Question: Ok so I'm trying to use Apache Commons Math library to compute a double integral, but they are both from negative infinity (to around 1) and it's taking ages to compute. Are there any other ways of doing such operations in java? Or should it run "faster" (I mean I could actually see the result some day before I die) and I'm doing something wrong?
EDIT: Ok, thanks for the answers. As for what I've been trying to compute it's the Gaussian Copula:

So we have a standard bivariate normal cumulative distribution function which takes as arguments two inverse standard normal cumulative distribution functions and I need integers to compute that (I know there's a Apache Commons Math function for standard normal cumulative distribution but I failed to find the inverse and bivariate versions).
EDIT2: as my friend once said "ahhh yes the beauty of Java, no matter what you want to do, someone has already done it" I found everything I needed here <URL> very nice library for probability etc.
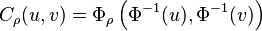
Answer: There are two problems with infinite integrals: convergence and value-of-convergence. That is, does the integral even converge? If so, to what value does it converge? There are integrals which are guaranteed to converge, but whose value it is not possible to determine exactly (try the integral from 1 to infinity of e^(-x^2)). If it can't be exactly returned, then an exact answer is not possible mathematically, which leaves only approximation. Apache Commons uses several different approximation schemes, but all require the use of finite bounds for correctness.
The best way to get an appropriate answer is to repeatedly evaluate finite integrals, with ever increasing bounds, and compare the results. In pseudo-code, it would look something like this:
'''
double DELTA = 10^-6//your error threshold here
double STEP_SIZE = 10.0;
double oldValue=Double.MAX_VALUE;
double newValue=oldValue;
double lowerBound=-10; //or whatever you want to start with--for (-infinity,1), I'd
//start with something like -10
double upperBound=1;
do{
oldValue = newValue;
lowerBound-= STEP_SIZE;
newValue = integrate(lowerBound,upperBound); //perform your integration methods here
}while(Math.abs(newValue-oldValue)>DELTA);
'''
Eventually, if the integral converges, then you will get enough of the important stuff in that widening the bounds further will not produce meaningful information.
A word to the wise though: this kind of thing can be explosively bad if the integral doesn't converge. In that case, one of two situations can occur: Either your termination condition is never satisfied and you fall into an infinite loop, or the value of the integral oscillates indefinitely around a value, which may cause your termination condition to be incorrectly satisfied (giving incorrect results).
To avoid the first, the best way is to put in some maximum number of steps to take before returning--doing this should stop the potentially infinite loop that can result.
To avoid the second, hope it doesn't happen or prove that the integral must converge (three cheers for Calculus 2, anyone? ;-)).
To answer your question formally, no, there are no other such ways to perform your computation in java. In fact, there are no guaranteed ways of doing it in language, with algorithm--the mathematics just don't work out the way we want them to. However, in practice, a lot (though by no means all!) of the practical integrals do converge; its been my experience that only about ~20 iterations will give you an approximation of reasonable accuracy, and Apache should be fast enough to handle that without taking absurdly long.